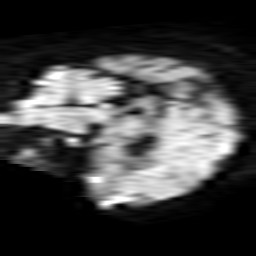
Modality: TRACE
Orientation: sagittal
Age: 43
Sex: female
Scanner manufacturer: philips
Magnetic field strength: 1.5 T
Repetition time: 4.251 s
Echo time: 0.07764 s